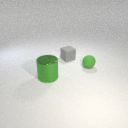
small green rubber sphere in front of small gray rubber cube